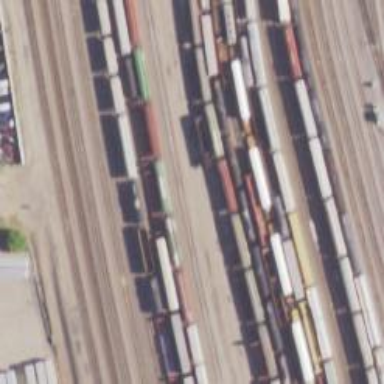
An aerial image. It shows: Railway yard.